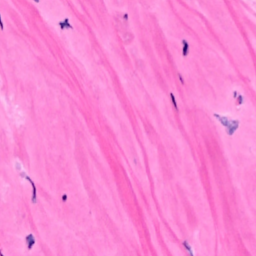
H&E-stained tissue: Breast